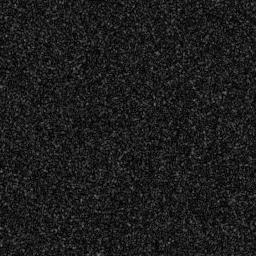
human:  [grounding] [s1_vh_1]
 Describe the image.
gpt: In the satellite image, there is  <ref>1 medium ship </ref> <box>[[39, 0, 48, 23, 0]]</box> located at top,  <ref>1 large ship </ref> <box>[[51, 11, 63, 35, 0]]</box> located at top.